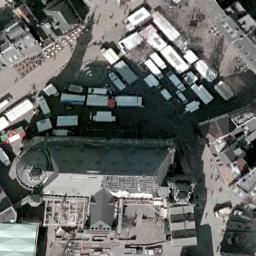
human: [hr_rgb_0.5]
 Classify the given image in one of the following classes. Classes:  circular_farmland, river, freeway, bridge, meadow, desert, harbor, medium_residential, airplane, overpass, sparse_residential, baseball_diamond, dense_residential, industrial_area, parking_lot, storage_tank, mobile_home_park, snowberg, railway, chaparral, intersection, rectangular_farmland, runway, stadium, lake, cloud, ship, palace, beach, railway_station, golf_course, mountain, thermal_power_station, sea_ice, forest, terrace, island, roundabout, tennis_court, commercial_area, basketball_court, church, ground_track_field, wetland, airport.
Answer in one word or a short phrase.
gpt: church